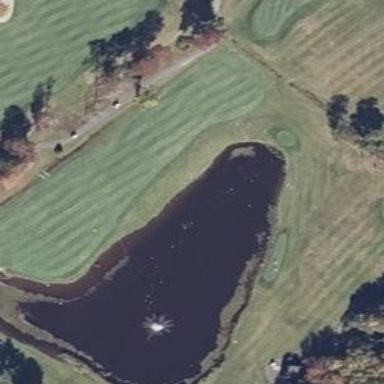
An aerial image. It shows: View of golf hole.